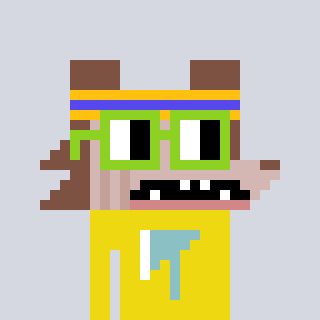
a pixel art character with square light green glasses, a werewolf-shaped head and a yellow-colored body on a cool background